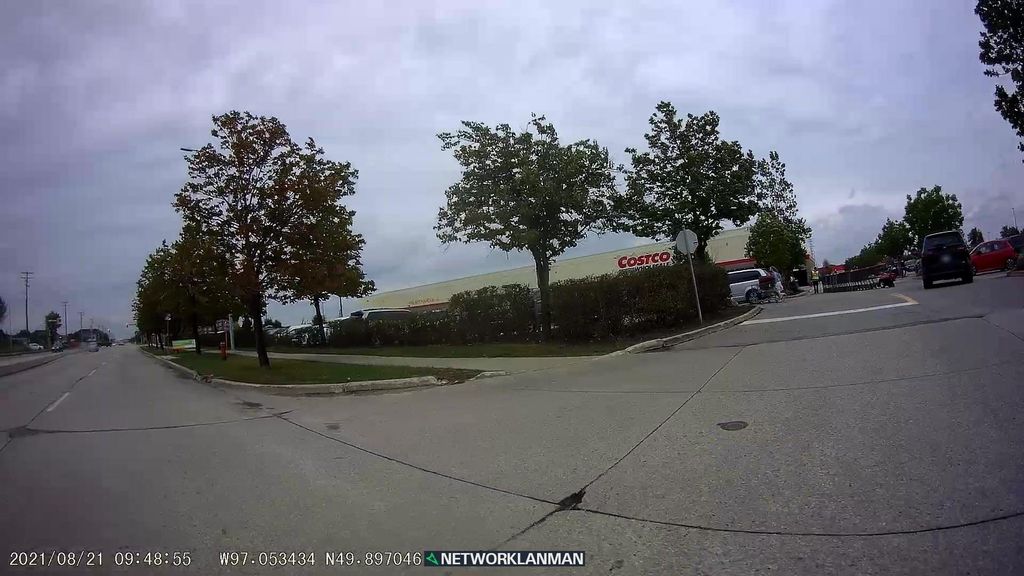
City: winnipeg